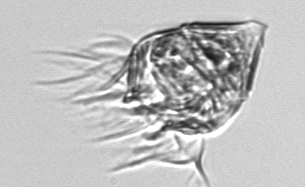
Label: Strombidium_morphotype1